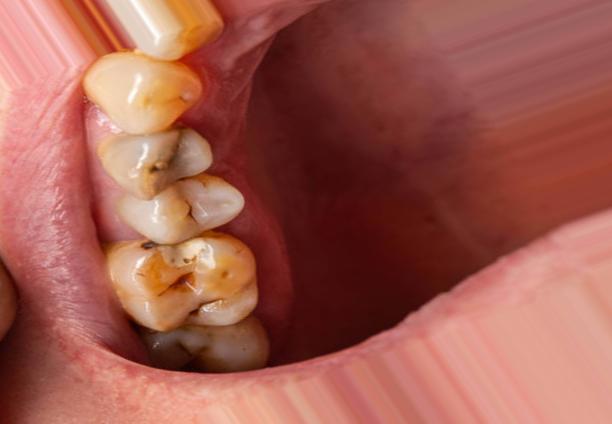
Condition: Caries